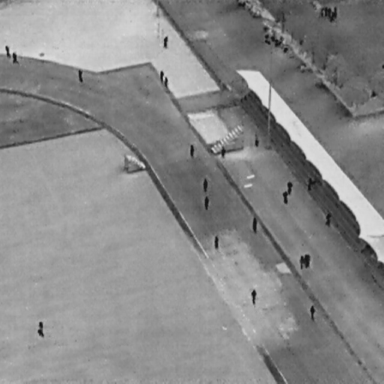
There are 23 objects shown in the infrared image, including 21 People, and two DontCares.